Interaction volume radius: 5 \u00c5
Interaction volume height: 15 \u00c5
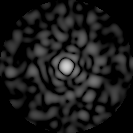
Disorder parameter: 0.8391